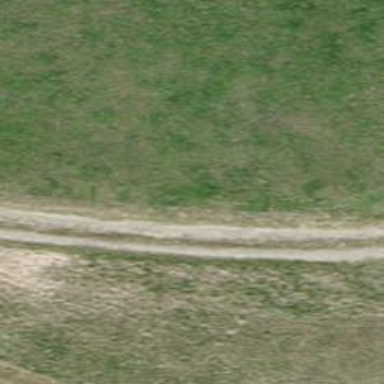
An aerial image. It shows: Grass track with grade4 surface.